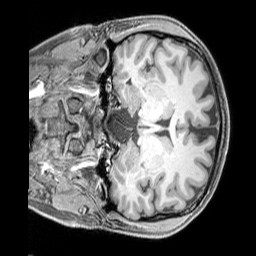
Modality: T1w
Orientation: coronal
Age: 27
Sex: female
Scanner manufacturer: siemens
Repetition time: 2.3 s
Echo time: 0.00226 s